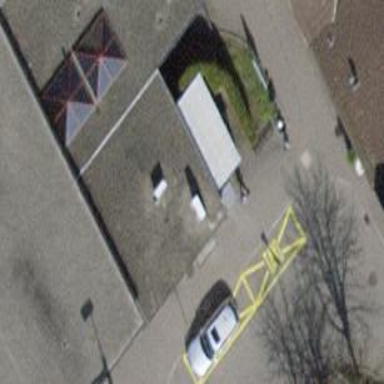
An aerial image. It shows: Kiosk.